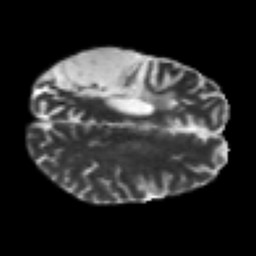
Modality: T2w
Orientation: axial
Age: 38
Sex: female
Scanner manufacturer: siemens
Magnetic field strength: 3 T
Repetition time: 7.3 s
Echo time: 0.087 s